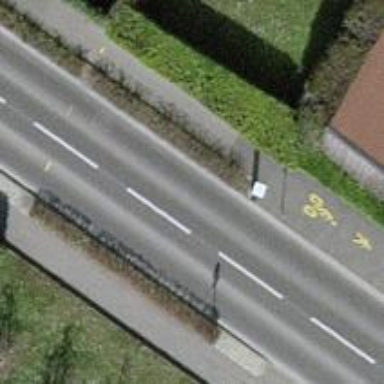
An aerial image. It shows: Hedge acting as barrier.